Interaction volume radius: 10 \u00c5
Interaction volume height: 10 \u00c5
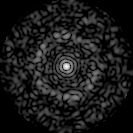
Disorder parameter: 0.8068